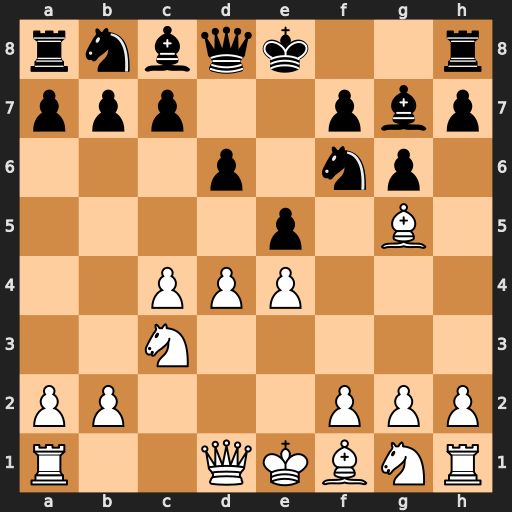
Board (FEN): rnbqk2r/ppp2pbp/3p1np1/4p1B1/2PPP3/2N5/PP3PPP/R2QKBNR
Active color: w
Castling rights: KQkq
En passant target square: -
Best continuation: dxe5 dxe5 Qxd8+